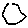
Label: hexagon